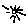
Label: sun